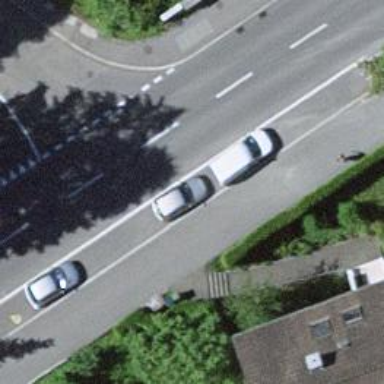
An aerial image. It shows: Street-side parking area.